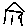
Label: house